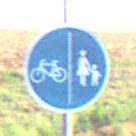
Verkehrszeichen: GetrennterRadUndGehwegRadwegLinks
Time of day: SunriseSunset
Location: Outdoor (Nature)
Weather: Clear
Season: NotSpecified
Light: Natural